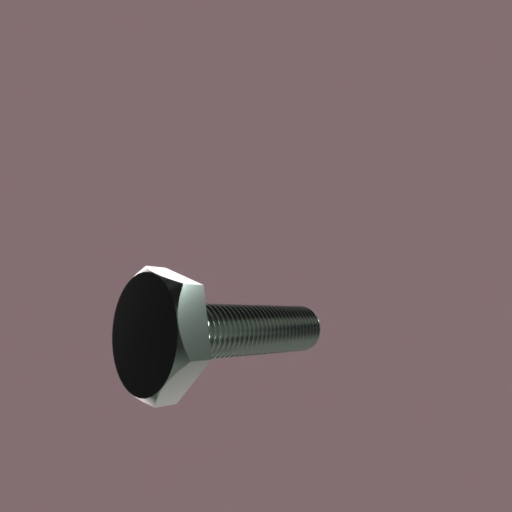
Label: bolt